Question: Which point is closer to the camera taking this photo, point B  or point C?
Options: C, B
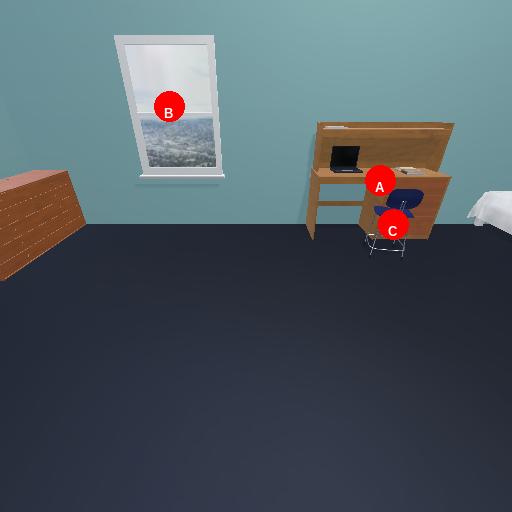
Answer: C